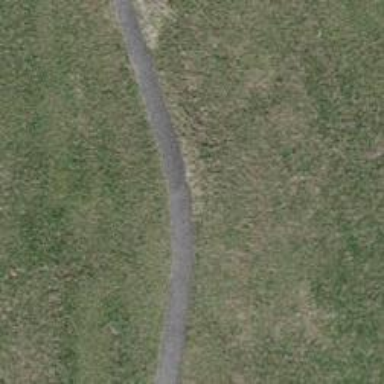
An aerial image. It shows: Asphalt footway.